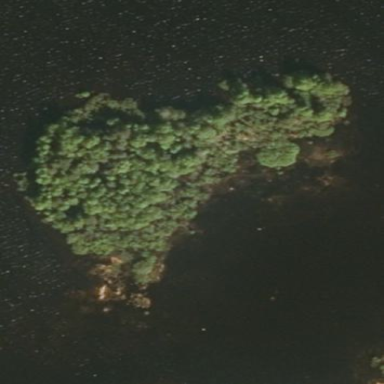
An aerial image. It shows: Islet.